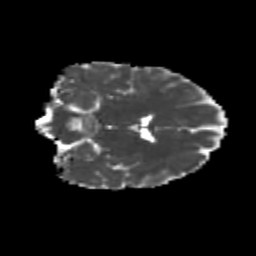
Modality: MD
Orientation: coronal
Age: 23
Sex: female
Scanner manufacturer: siemens
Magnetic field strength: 3 T
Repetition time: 3.5 s
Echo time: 0.104 s